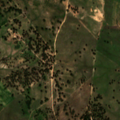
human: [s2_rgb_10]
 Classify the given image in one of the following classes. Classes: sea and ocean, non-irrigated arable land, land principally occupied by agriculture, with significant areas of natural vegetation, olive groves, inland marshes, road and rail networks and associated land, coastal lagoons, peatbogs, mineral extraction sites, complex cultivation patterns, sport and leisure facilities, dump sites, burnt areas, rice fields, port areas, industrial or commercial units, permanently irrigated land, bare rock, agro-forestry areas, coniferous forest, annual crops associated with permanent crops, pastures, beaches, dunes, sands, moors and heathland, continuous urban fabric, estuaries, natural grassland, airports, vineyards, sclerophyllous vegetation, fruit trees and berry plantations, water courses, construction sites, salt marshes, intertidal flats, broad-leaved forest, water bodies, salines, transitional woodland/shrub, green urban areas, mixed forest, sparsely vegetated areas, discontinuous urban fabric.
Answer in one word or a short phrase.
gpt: non-irrigated arable land, pastures, agro-forestry areas, transitional woodland/shrub